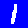
Digit: 1